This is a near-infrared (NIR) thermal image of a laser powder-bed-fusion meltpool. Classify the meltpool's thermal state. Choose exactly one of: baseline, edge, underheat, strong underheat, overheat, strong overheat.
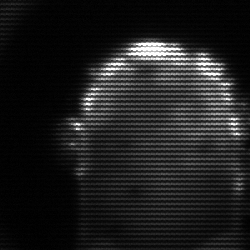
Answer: baseline